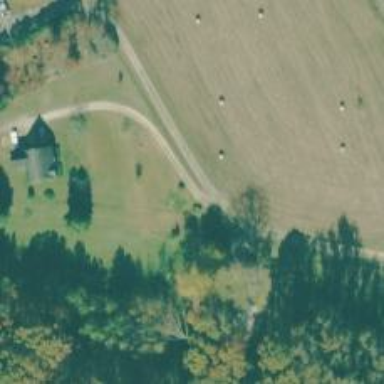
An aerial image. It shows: Driveway.